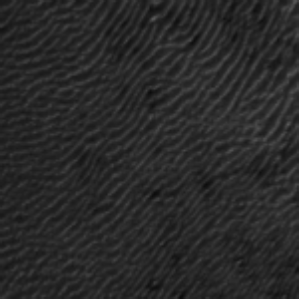
Label: frost